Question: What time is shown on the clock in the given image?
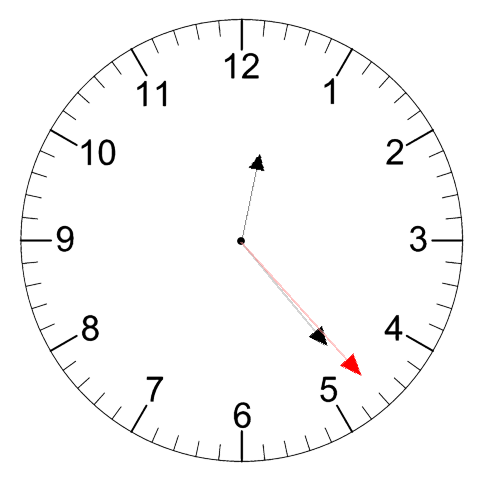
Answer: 12:23:23